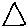
Label: triangle